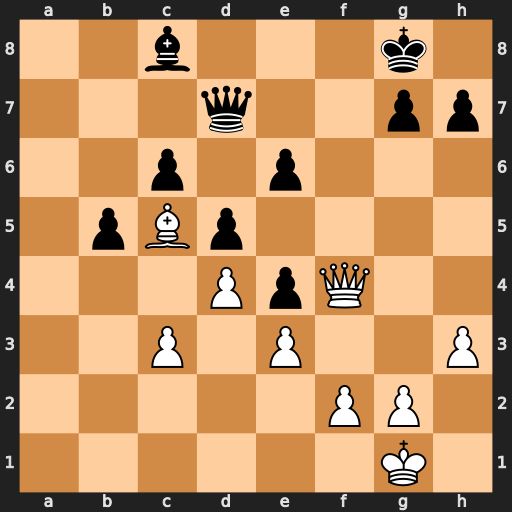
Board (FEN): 2b3k1/3q2pp/2p1p3/1pBp4/3PpQ2/2P1P2P/5PP1/6K1
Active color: w
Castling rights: -
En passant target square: -
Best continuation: Qf8#